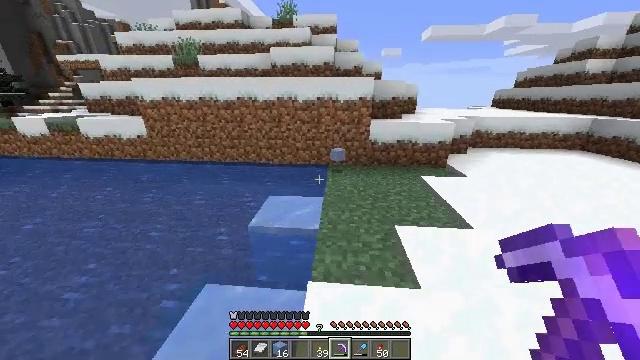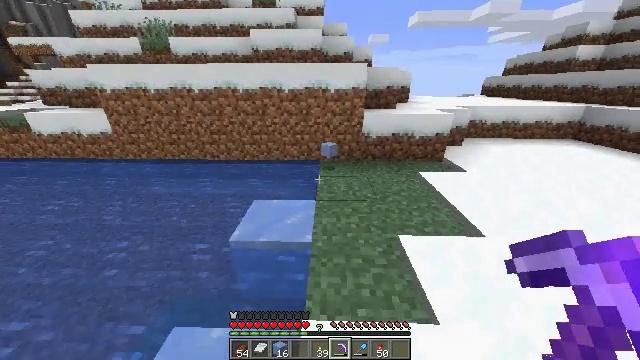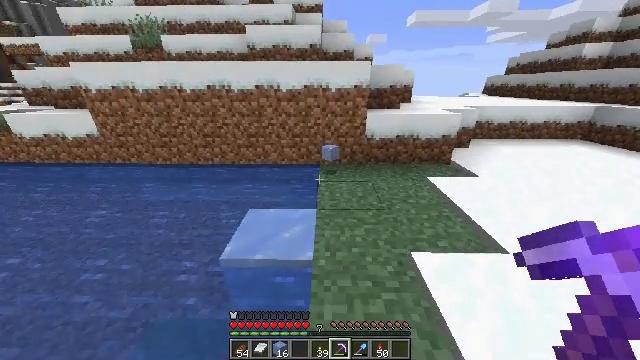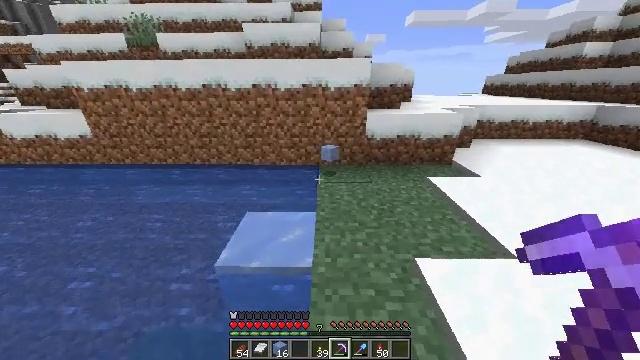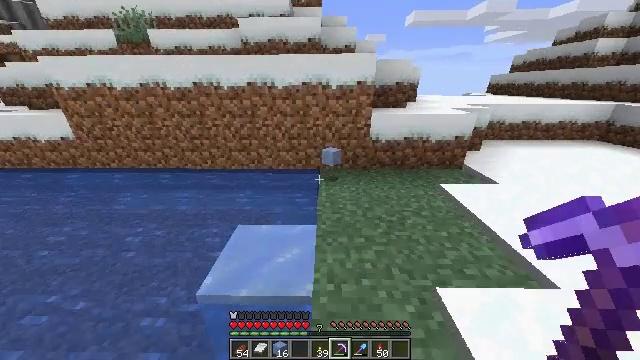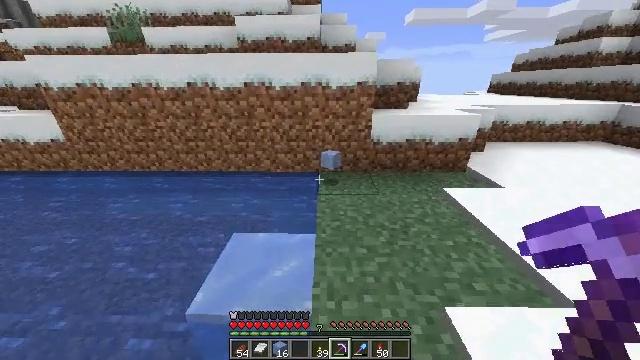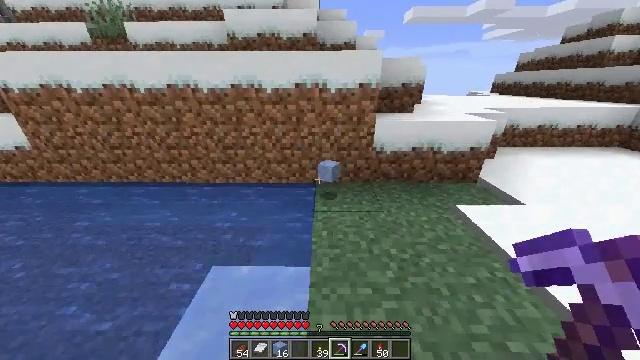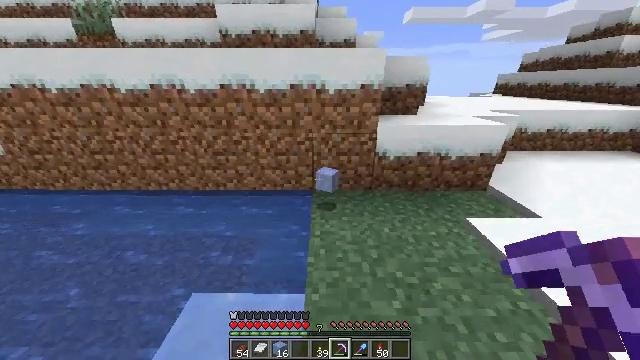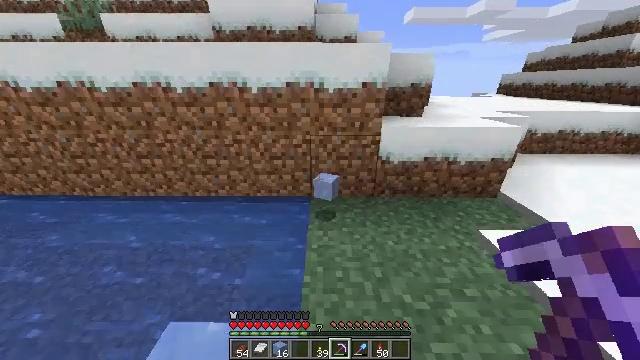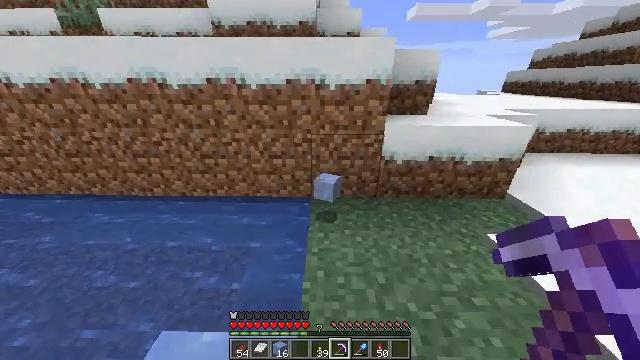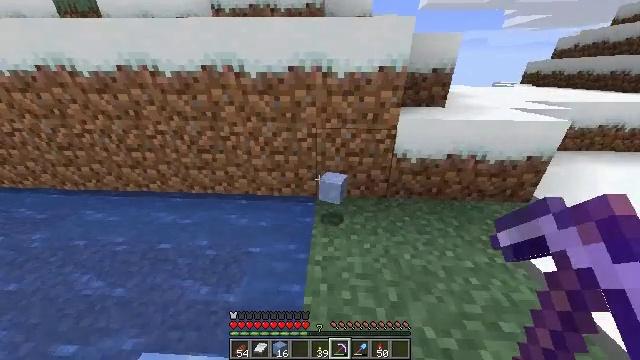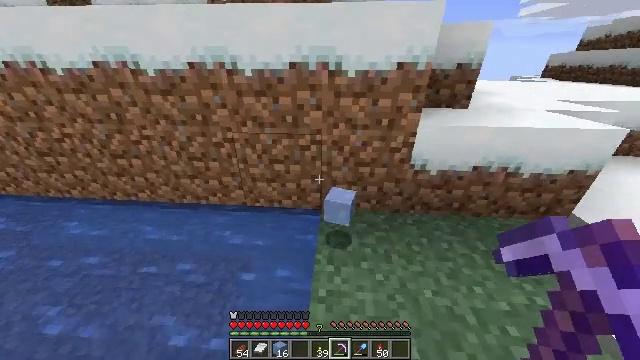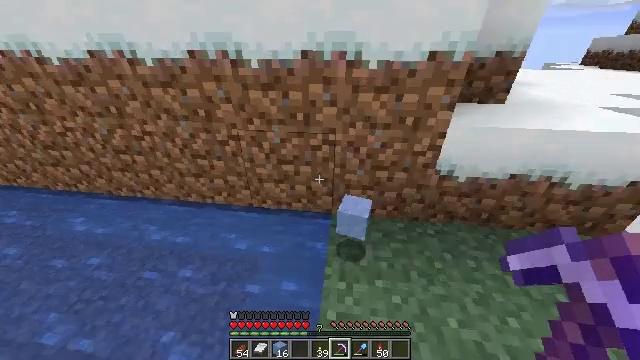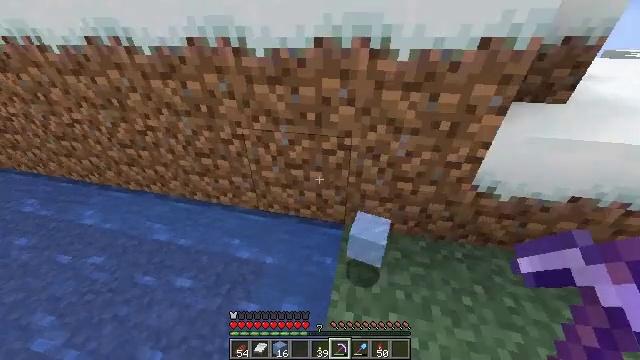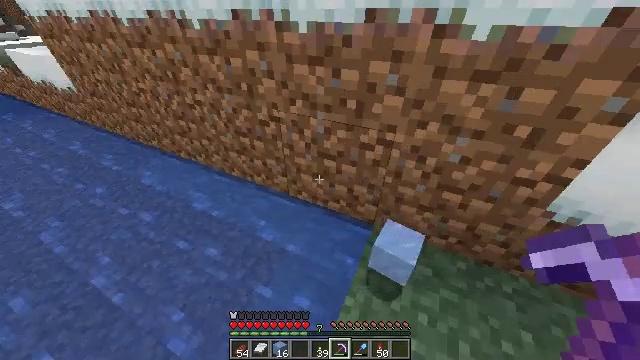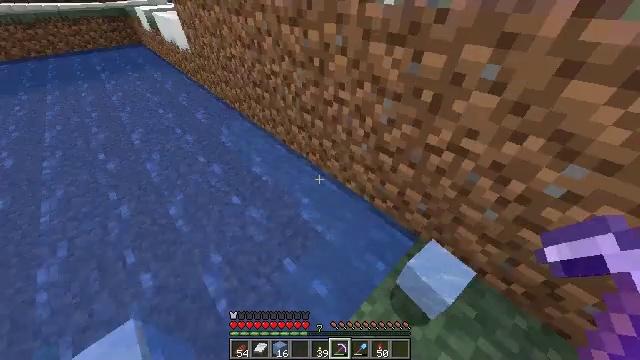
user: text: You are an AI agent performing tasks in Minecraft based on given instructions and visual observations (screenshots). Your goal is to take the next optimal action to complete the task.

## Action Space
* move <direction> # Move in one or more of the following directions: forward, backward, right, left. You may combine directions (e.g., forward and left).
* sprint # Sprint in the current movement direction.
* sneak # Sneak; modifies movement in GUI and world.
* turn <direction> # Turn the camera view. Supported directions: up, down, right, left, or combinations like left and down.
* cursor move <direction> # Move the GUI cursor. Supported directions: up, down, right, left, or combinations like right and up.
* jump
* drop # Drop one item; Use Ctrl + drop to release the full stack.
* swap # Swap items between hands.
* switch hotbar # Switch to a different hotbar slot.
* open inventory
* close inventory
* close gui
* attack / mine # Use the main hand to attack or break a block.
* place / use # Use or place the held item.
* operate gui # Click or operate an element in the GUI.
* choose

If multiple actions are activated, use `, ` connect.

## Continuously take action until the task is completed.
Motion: motion action
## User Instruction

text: Gather ice for building or crafting.
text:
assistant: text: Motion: move forward, turn right and down
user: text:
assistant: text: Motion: move forward
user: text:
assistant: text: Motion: move forward
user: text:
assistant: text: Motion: move forward
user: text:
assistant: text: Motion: move forward
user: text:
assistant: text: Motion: move forward
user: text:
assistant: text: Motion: move forward
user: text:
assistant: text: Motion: move forward
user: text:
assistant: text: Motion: move forward
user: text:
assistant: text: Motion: move forward, turn left and down
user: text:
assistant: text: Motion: move forward, turn left and down
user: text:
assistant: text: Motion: move forward, turn left and down
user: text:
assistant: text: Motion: move forward and move right, turn left and down
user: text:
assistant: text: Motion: move forward and move right, turn left and down
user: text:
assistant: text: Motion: move forward and move right, turn left and down
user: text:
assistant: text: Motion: move forward, turn left and down
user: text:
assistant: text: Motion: turn left and down
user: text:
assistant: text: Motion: turn left and down
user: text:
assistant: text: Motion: turn left
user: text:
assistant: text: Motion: turn left and up
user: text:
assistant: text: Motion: turn left and up
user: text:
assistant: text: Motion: no_op
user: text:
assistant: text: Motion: no_op
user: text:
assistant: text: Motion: turn right
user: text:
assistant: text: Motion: turn down
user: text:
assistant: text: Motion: turn left and up
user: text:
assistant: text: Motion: turn up
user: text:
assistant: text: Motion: attack / mine
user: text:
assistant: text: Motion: turn up, attack / mine
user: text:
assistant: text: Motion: turn left and up, attack / mine